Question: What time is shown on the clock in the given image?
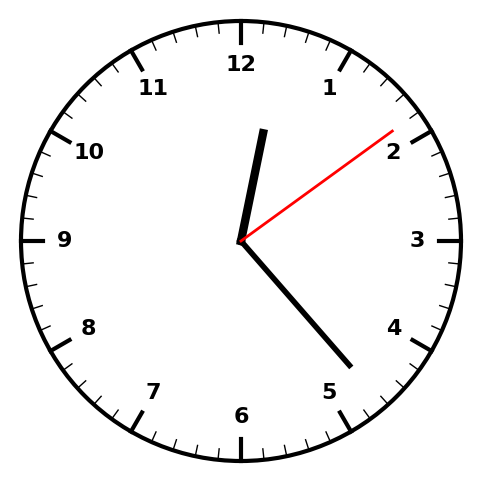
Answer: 12:23:09